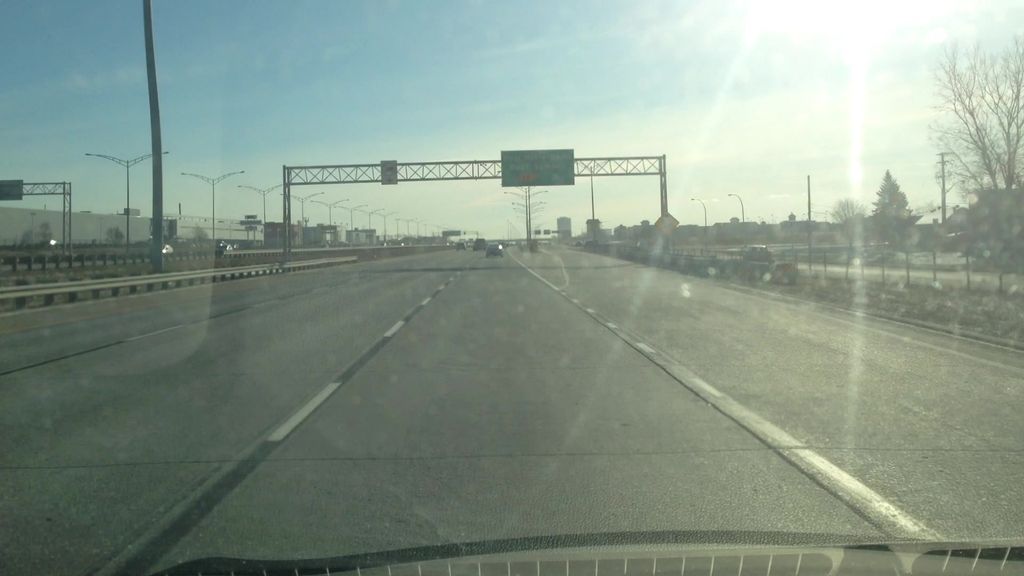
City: montreal